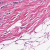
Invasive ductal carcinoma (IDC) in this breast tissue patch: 1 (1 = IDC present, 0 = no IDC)